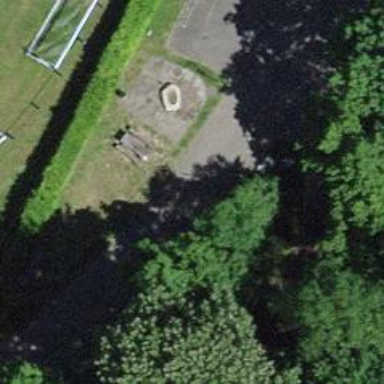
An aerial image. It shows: Picnic table located in leisure land area.